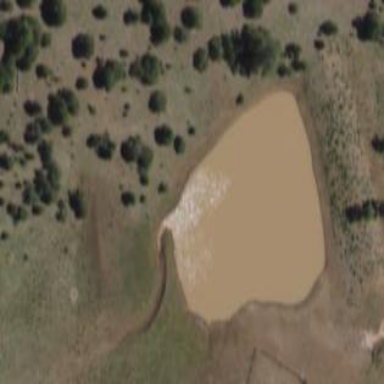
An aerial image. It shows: Watering place by natural water stream pool.